The plot shows one second of acceleration measured on a rotor kit. Determine the machine's mechanical condition. Answer with exactly one of: normal, misalignment, unbalance, looseness.
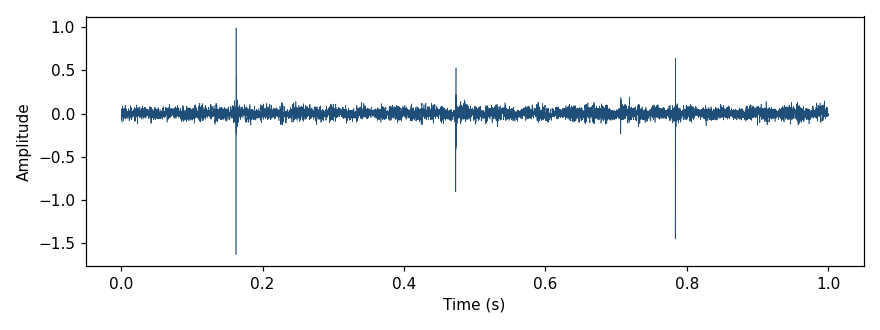
Answer: unbalance